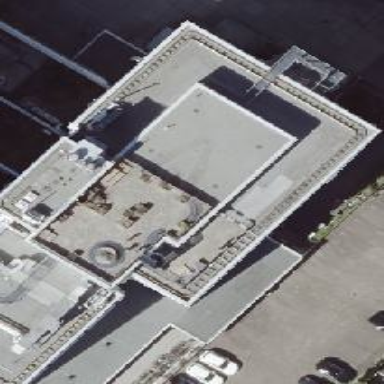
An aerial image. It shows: Building part with flat roof.